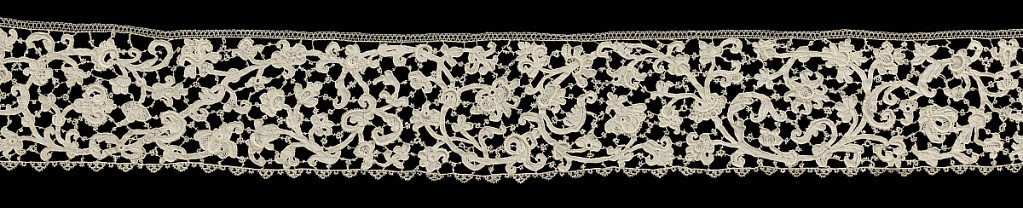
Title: Band
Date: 1670–90
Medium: linen Technique: needle lace
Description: Band of Point de Venise à Rose with serpentine floral sprays outlined by cordonnet and connected by bars with picots. Solidly worked areas are interspersed with decorative fillings stitches known as gaze quadrillée and portes.